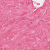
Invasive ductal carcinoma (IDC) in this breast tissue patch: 0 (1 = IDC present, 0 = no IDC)